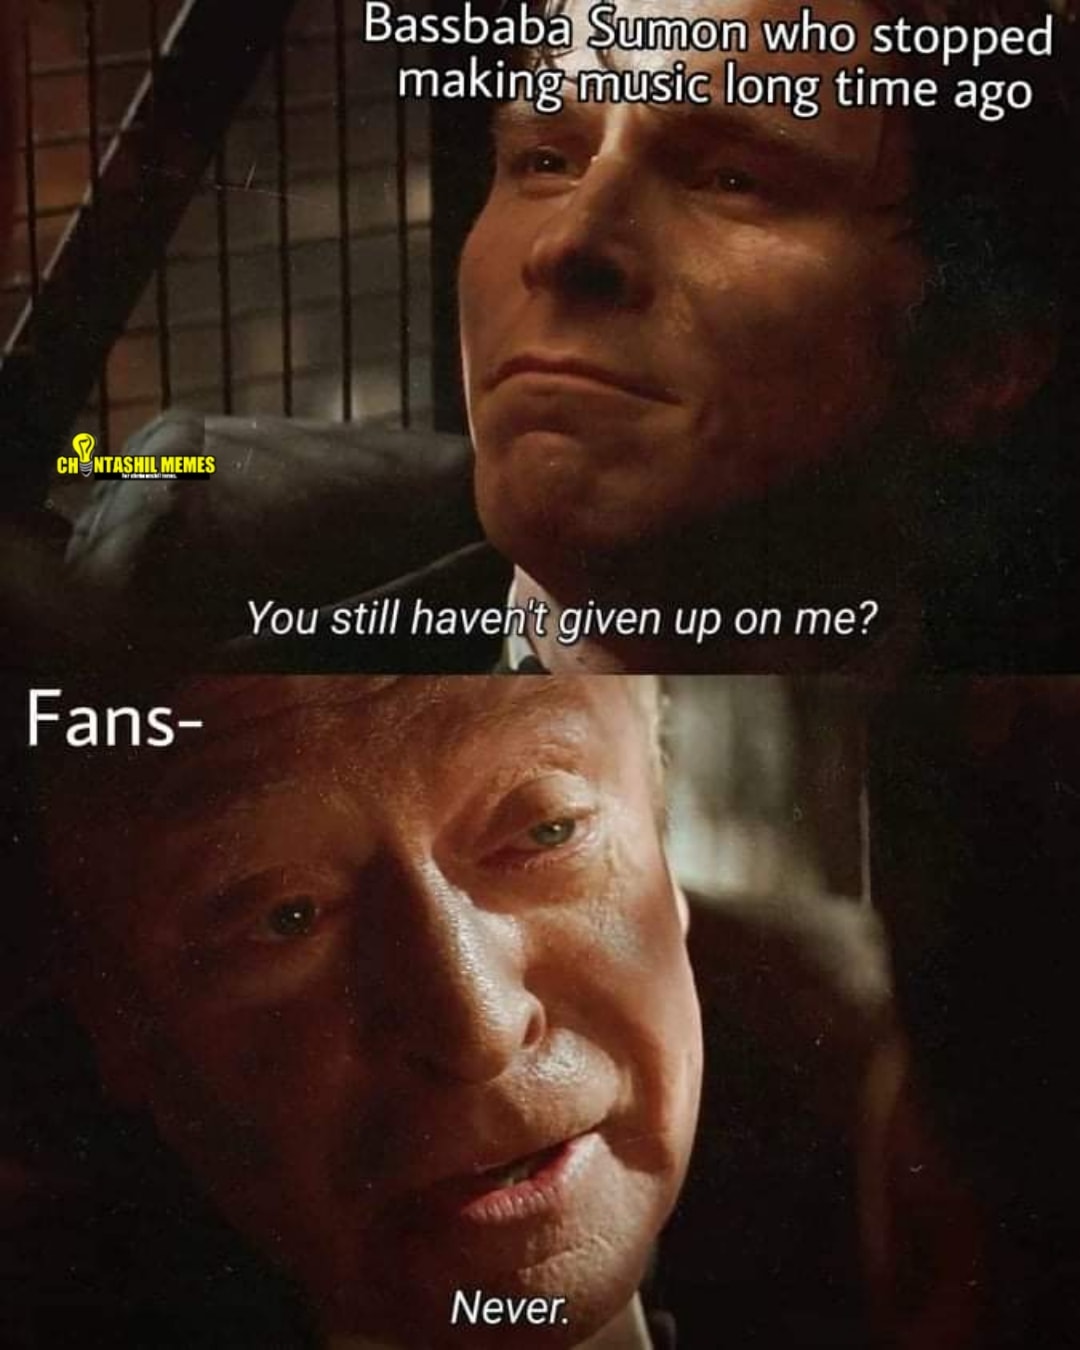
Caption: Bassbaba Sumon who stopped making music long time ago     You still haven't given up on me ?    Fans - Never.
Label: non-hate